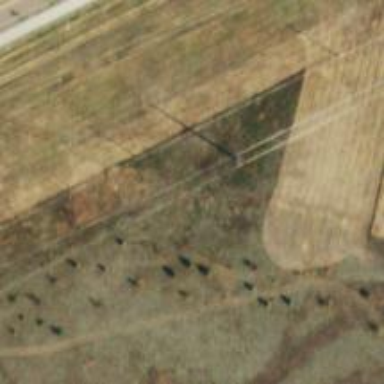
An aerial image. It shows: Power tower.